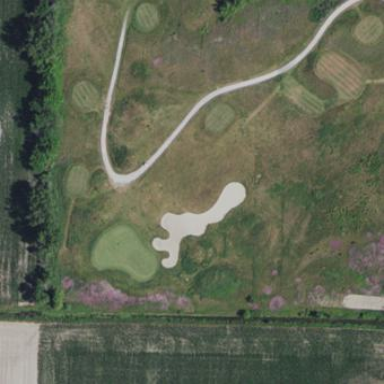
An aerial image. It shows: Golf fairway surrounded by grass.